Interaction volume radius: 5 \u00c5
Interaction volume height: 45 \u00c5
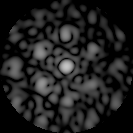
Disorder parameter: 0.5765